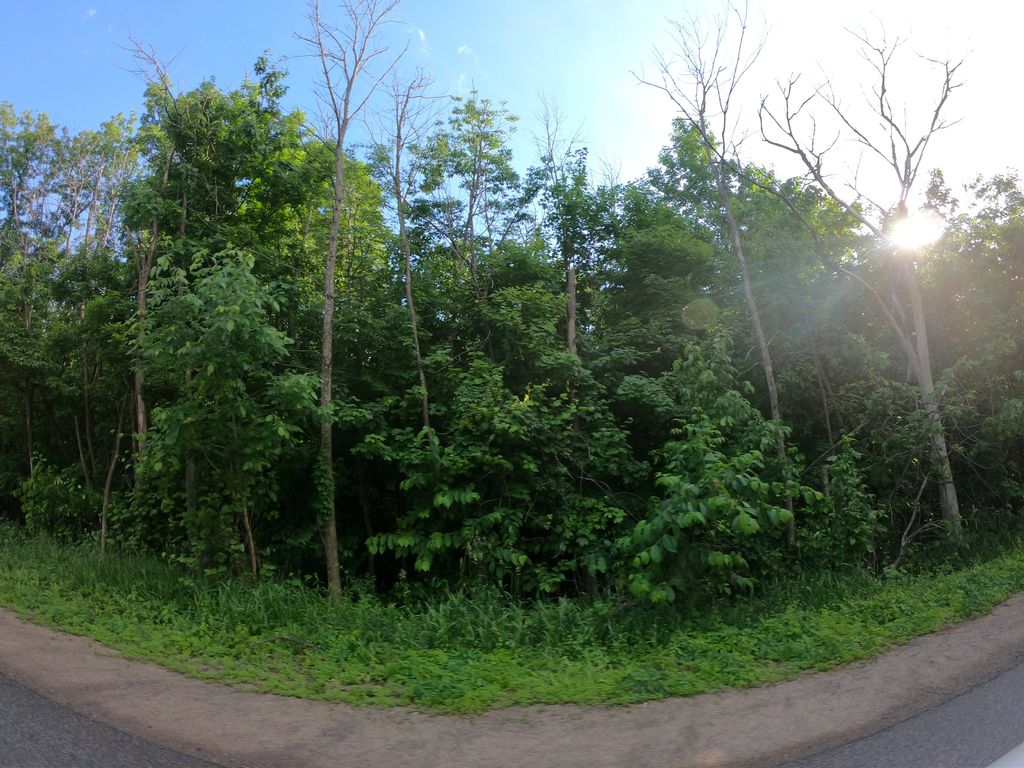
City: ottawa-gatineau